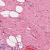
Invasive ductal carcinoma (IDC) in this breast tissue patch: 1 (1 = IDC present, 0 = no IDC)